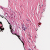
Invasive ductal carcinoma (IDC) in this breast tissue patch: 0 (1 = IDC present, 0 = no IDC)